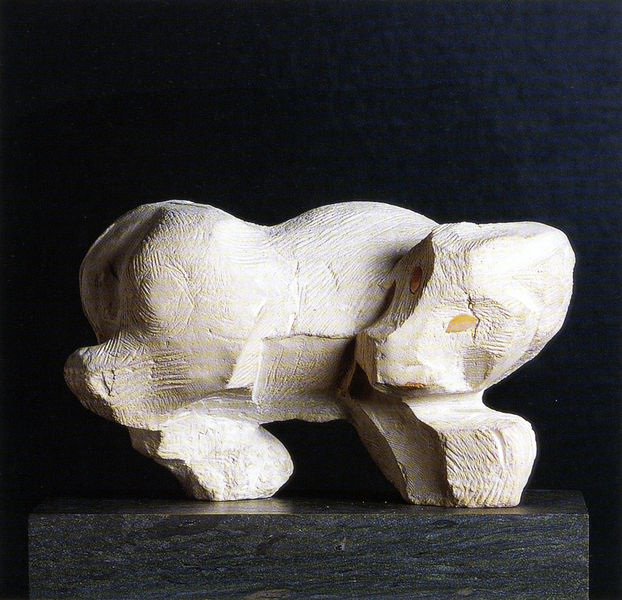
Titel: Chimäre
Künstler: Franz Marc
Standort: München
Institution: Städtische Galerie im Lenbachhaus
Schlagwörter: dunkel, kopf, körper, schatten, weiß, wolf, gelb, grob, bewegung, hell, holz, licht, marmor, mund, rücken, schwarz, blick, hund, tier, beige, augen, sockel, stein, auge, figur, esel, pferd, skulptur, ton, beine, fell, haltung, moderne, spuren, abstrakt, modern, kuh, rind, linien, gewalt, spitz, bildhauerei, granit, marmorsockel, plastik, striche, foto, fotografie, photographie, katze, schaf, schwein, eckig, form, lustig, photo, schnauze, antik, maul, struktur, maßerung, gips, block, drehung, ochse, bär, objekt, kanten, pfennig, grat, rillen, buckel, ritzen, gehauen, bildhauerarbeit, wendung, geduckt, kantig, vierbeiner, beschädigt, blickend, blockhaftig, eierschalen, granitsockel, köfper, rückblick, wenden, gekauert, bearbeitungsspuren, kopf körper, steinplastik, meißelspuren, originell, geldmünze, skulptur tier azuge